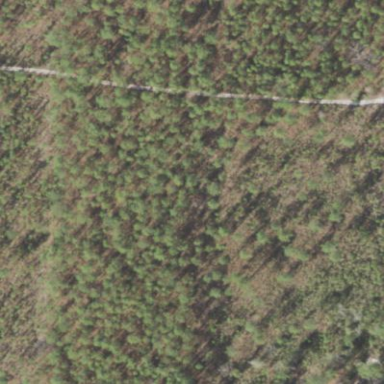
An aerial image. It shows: Woodland consisting mainly of needle-leaved trees.